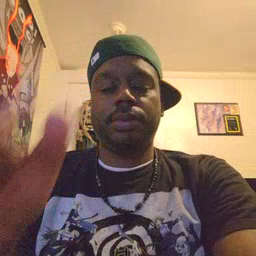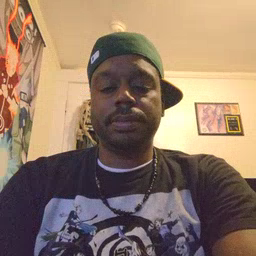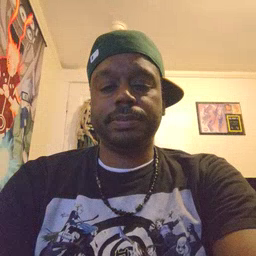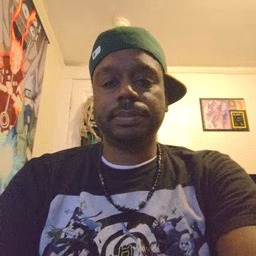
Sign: airplane